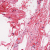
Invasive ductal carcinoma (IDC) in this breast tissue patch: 0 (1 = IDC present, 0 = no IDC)